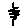
Label: zigzag